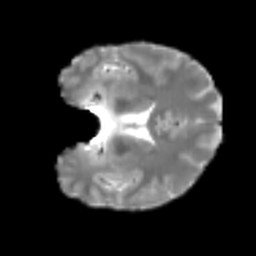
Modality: T2w
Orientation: coronal
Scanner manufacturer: siemens
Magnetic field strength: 3 T
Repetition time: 4 s
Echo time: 0.0594 s